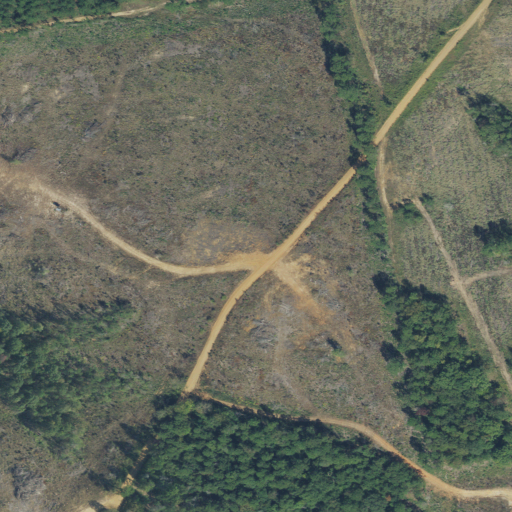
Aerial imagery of mountain in Texas named Fowler Hill containing grassland, evergreen forest, open development, low intensity development, mixed forest, and shrub